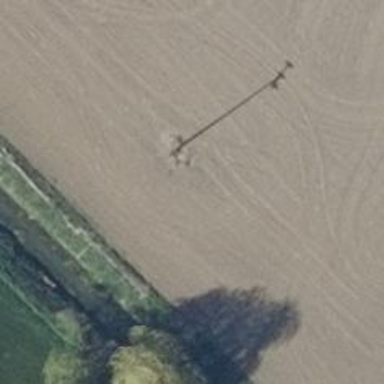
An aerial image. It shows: Minor power line with 3 cables.